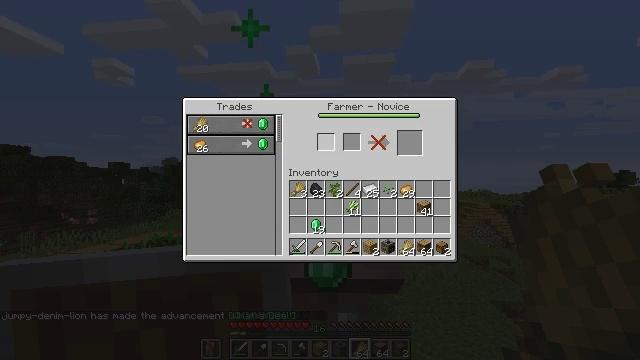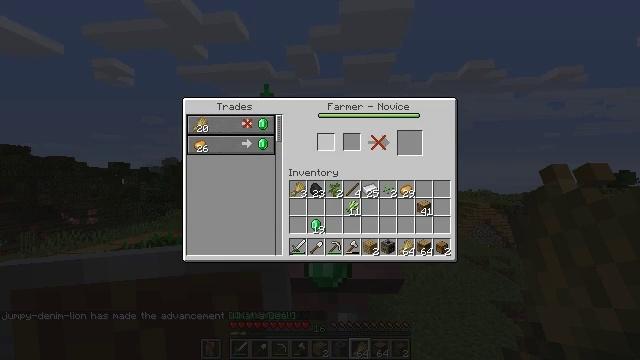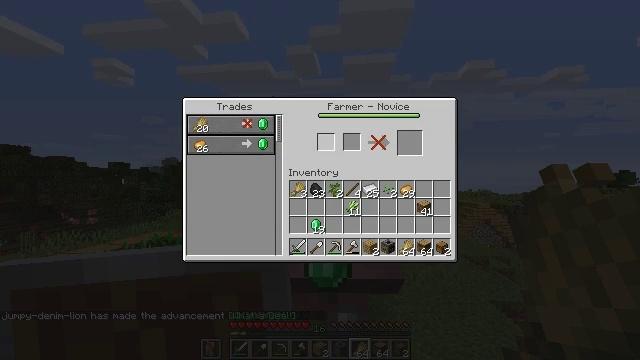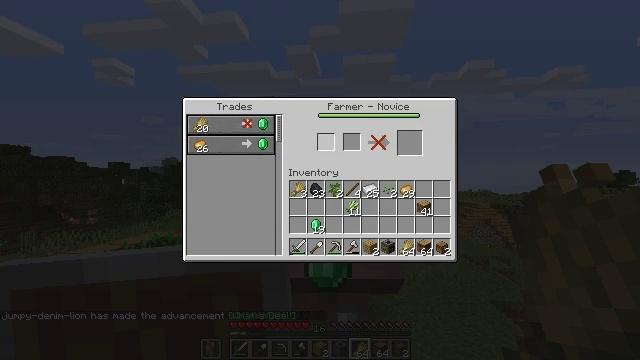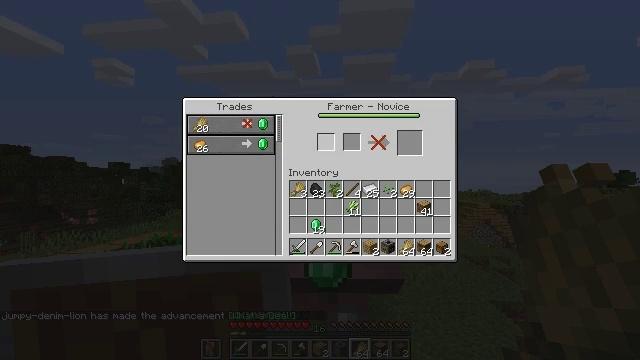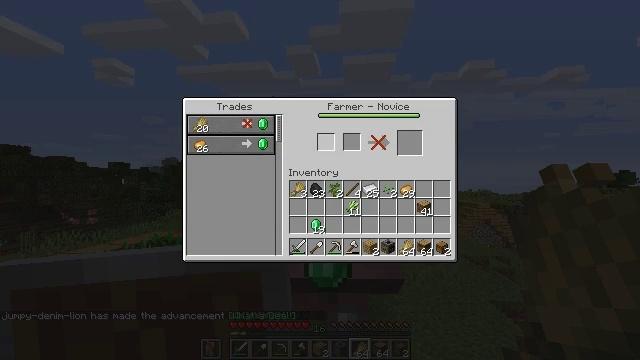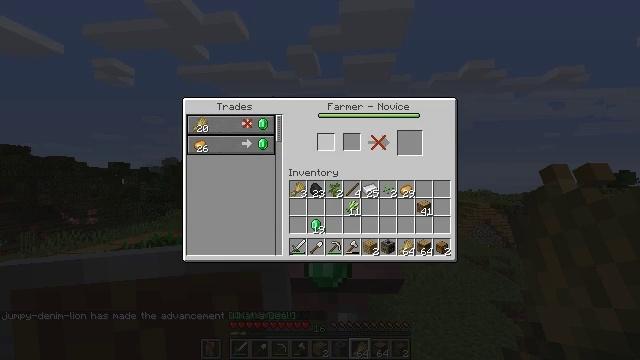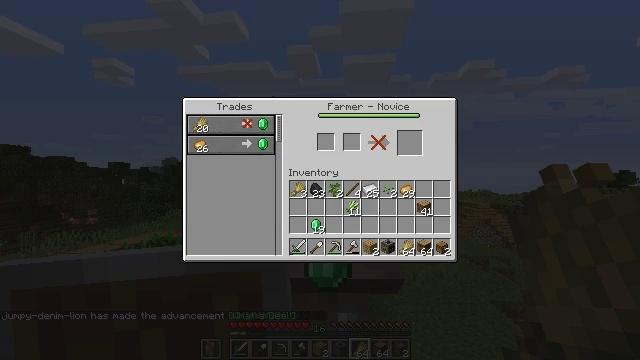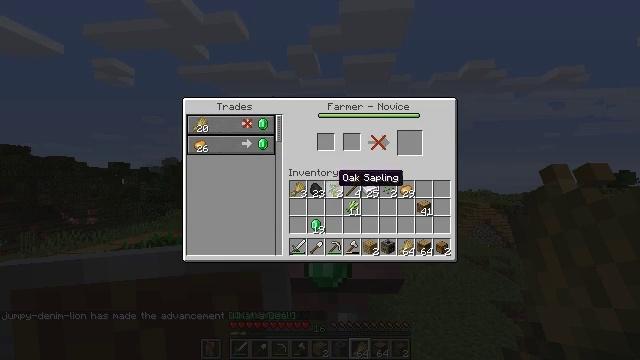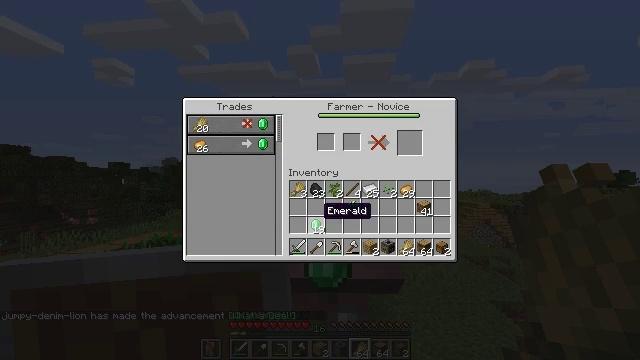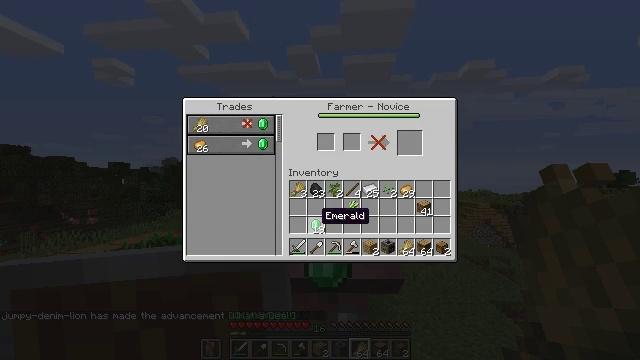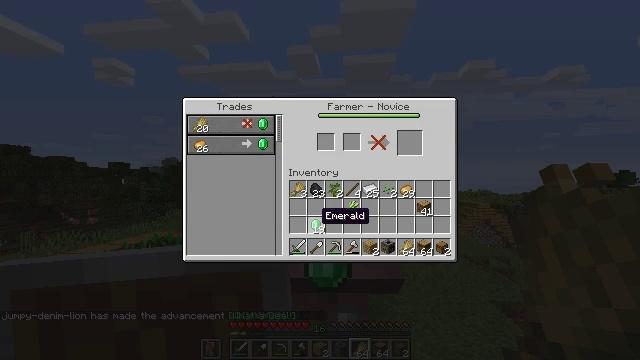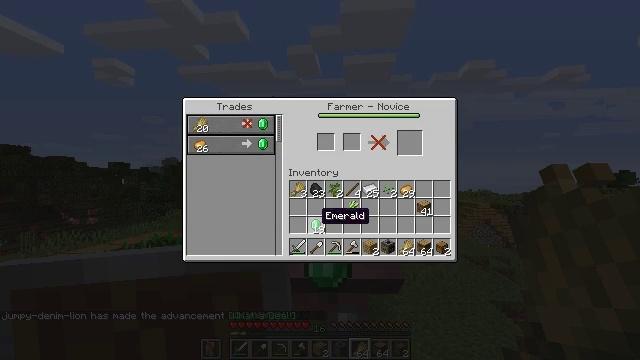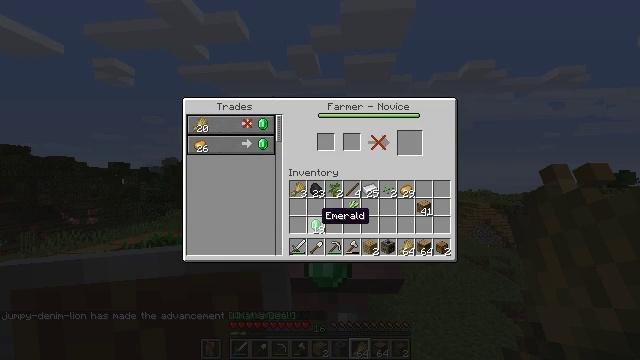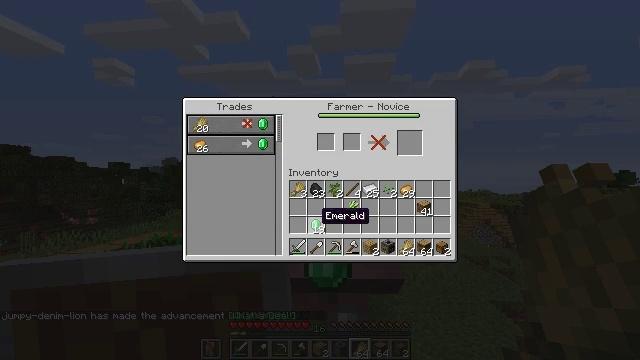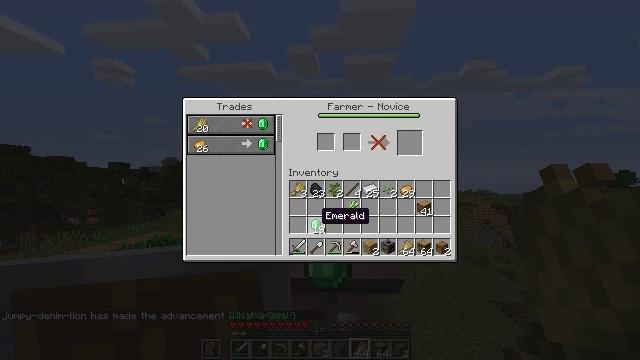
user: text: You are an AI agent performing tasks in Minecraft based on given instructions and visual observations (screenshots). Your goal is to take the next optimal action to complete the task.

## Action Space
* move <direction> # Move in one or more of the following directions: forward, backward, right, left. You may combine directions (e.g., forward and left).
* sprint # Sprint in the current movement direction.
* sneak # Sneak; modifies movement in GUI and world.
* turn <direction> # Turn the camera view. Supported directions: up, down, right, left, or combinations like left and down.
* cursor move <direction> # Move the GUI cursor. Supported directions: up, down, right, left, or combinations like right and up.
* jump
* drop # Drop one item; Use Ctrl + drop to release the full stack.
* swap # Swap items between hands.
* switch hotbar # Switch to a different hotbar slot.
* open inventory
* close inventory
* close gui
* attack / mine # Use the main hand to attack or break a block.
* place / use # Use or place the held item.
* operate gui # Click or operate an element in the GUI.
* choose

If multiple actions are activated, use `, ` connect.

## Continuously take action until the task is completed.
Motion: motion action
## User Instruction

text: Collect the oak planks from the structure.
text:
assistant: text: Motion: sneak
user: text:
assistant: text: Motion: sneak
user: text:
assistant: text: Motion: sneak
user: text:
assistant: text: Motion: sneak
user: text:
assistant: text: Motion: no_op
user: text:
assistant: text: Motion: no_op
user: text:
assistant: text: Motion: cursor move right and down
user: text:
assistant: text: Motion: cursor move down
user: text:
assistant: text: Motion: cursor move left and down
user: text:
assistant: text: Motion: no_op
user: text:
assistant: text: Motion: no_op
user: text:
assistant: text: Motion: no_op
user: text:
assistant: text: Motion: no_op
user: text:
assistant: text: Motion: no_op
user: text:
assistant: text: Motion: no_op
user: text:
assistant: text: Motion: cursor move right and up
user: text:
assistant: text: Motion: cursor move right and up
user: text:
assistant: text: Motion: no_op
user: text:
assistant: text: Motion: no_op
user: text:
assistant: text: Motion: no_op
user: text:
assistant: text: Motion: no_op
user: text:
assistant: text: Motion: no_op
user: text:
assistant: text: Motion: no_op
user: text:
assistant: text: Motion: no_op
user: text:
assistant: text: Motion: no_op
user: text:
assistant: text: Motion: no_op
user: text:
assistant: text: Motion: no_op
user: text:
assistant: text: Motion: cursor move right
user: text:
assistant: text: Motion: cursor move right and down
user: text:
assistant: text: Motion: no_op